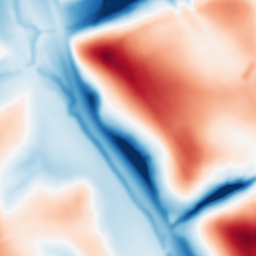
Category: multiscale
Decomposition family: dog_multiscale
Decomposition parameters: sigma_ratio: 1.6
n_scales: 6
base_sigma: 2
Upsampling method: sinc_hamming
Upsampling parameters: scale: 4
kernel_size: 16
Upsampling scale: 4